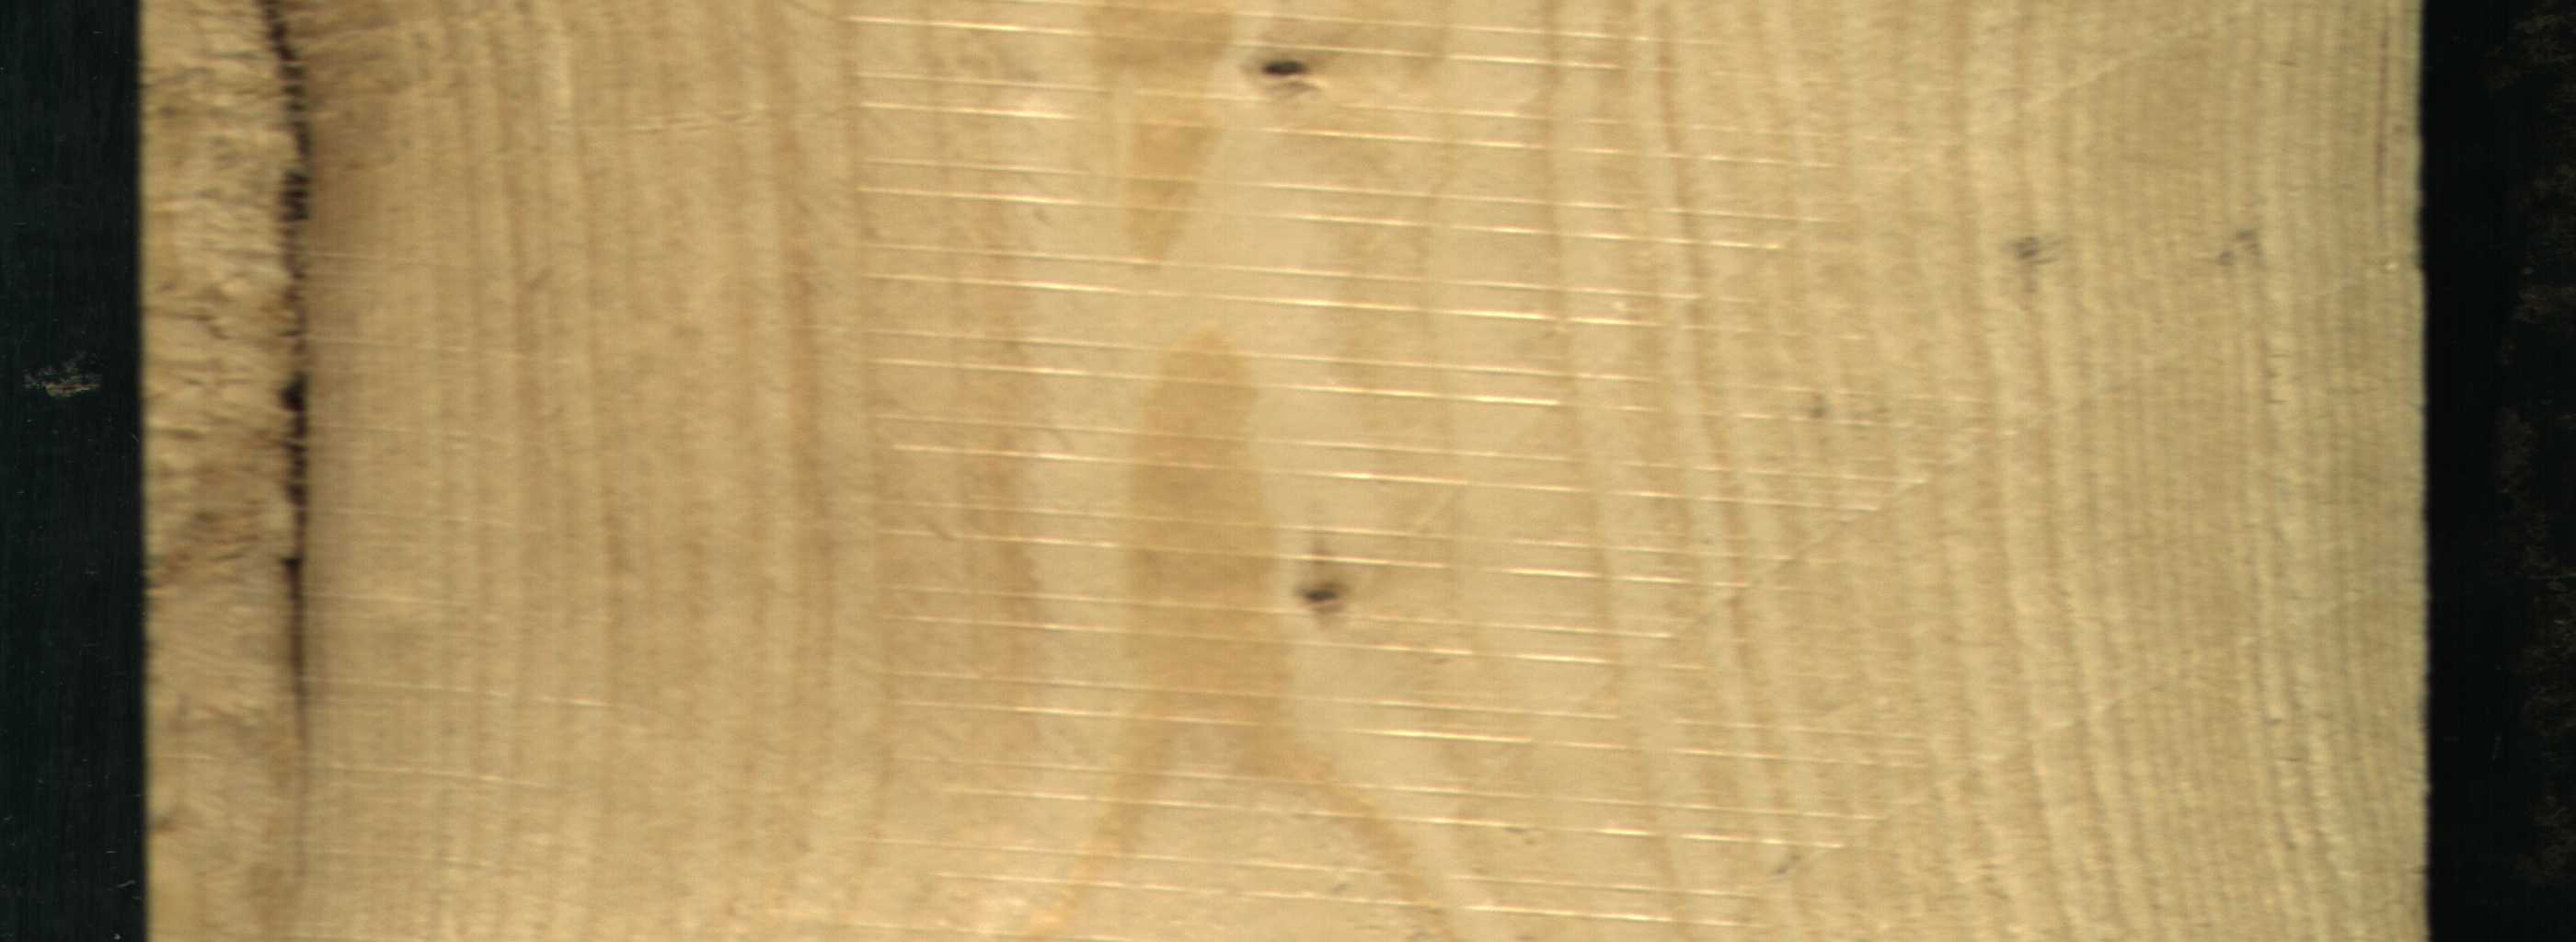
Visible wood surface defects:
resin
resin
Live_Knot
Live_Knot